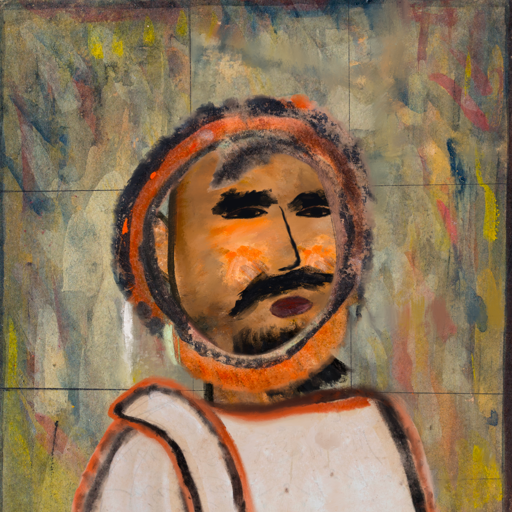
Background: GypsyMother, Head And Neck Side: Gypsy_Queen, Face Side: Mosgoul, Bust: Roy_Bahadur, Hair Side: Childish, Head Accessory: Blank, Second Necklace: Blank, Necklace: Blank, Baby: Blank